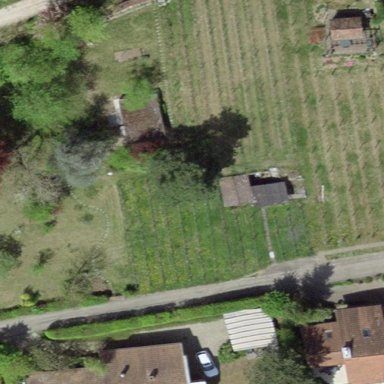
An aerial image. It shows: Vineyard.